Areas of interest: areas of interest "Shanghai Liancheng Pumps Industry Manufacture Limited Company"
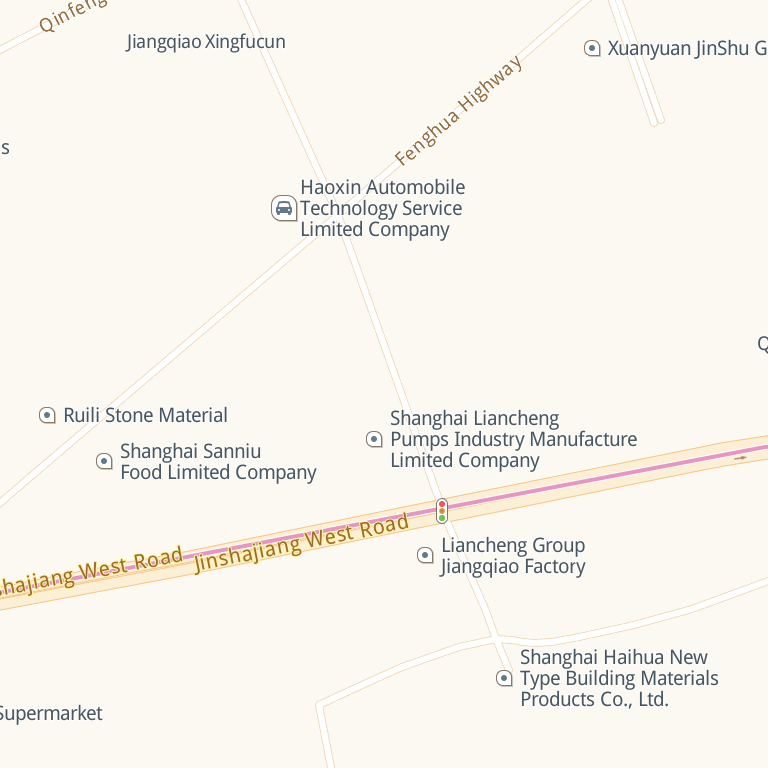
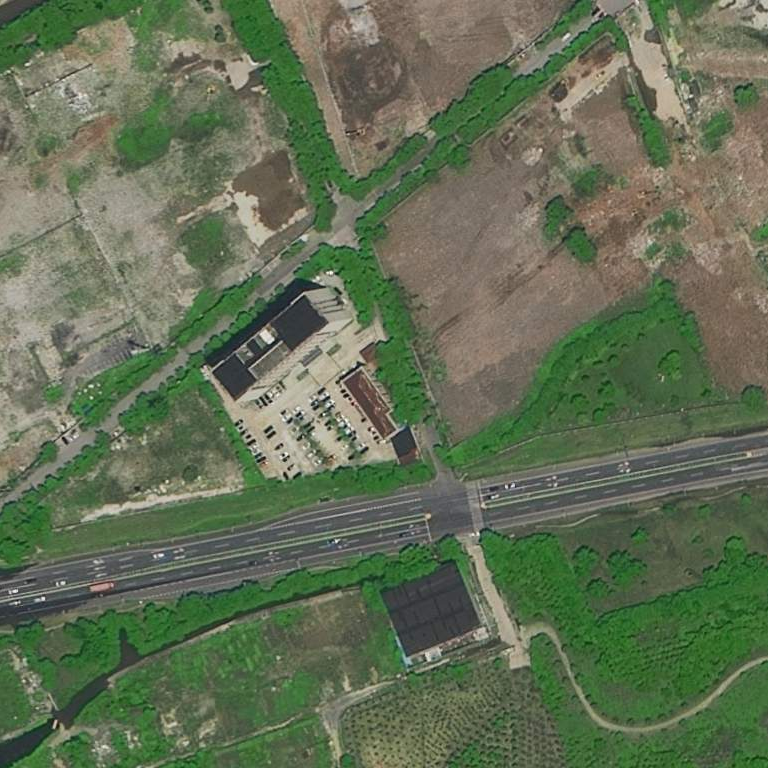